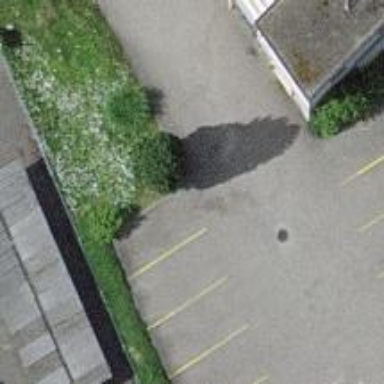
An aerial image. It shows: Parking aisle designated as service road.